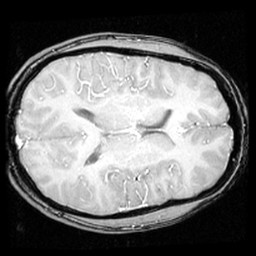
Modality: inplaneT1
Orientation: axial
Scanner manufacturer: ge
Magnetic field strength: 3 T
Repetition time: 0.2 s
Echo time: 0.0036 s